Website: walmart
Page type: review-order
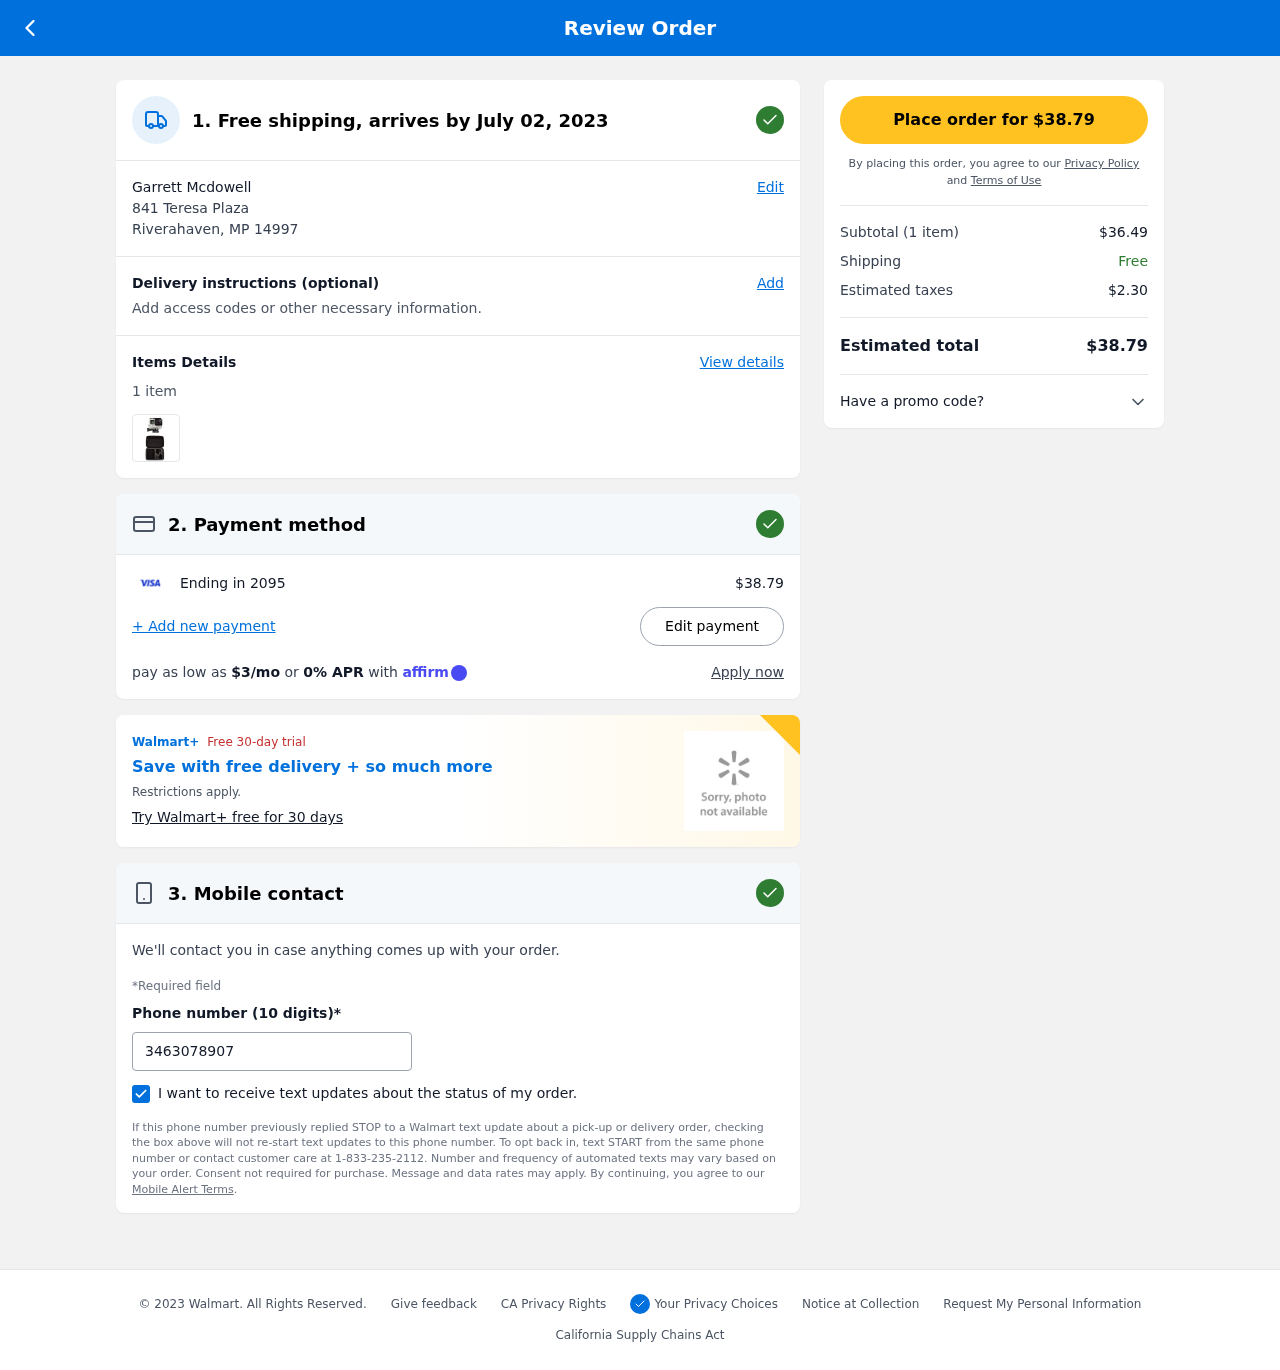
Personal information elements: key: PII_CARD_LAST4
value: Ending in 2095
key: PII_CITY_STATE_ZIP
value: Riverahaven, MP 14997
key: PII_FULLNAME
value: Garrett Mcdowell
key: PII_PHONE
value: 3463078907
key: PII_STREET
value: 841 Teresa Plaza
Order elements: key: ORDER_DELIVERY_DATE
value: July 02, 2023
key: ORDER_NUM_ITEMS
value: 1 item
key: ORDER_NUM_ITEMS
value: Subtotal (1 item)
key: ORDER_TOTAL
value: $38.79
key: ORDER_TOTAL
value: Place order for $38.79
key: ORDER_MONTHLY_PAYMENT
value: $3/mo
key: ORDER_SUBTOTAL
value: $36.49
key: ORDER_TAX
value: $2.30